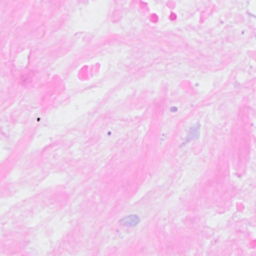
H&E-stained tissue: Breast